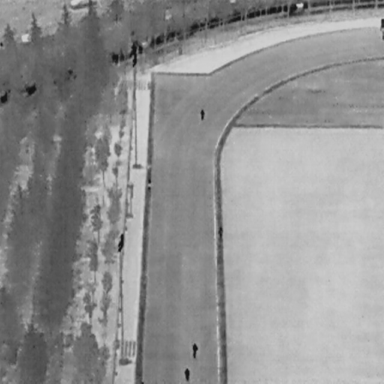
There are five People in the infrared image.